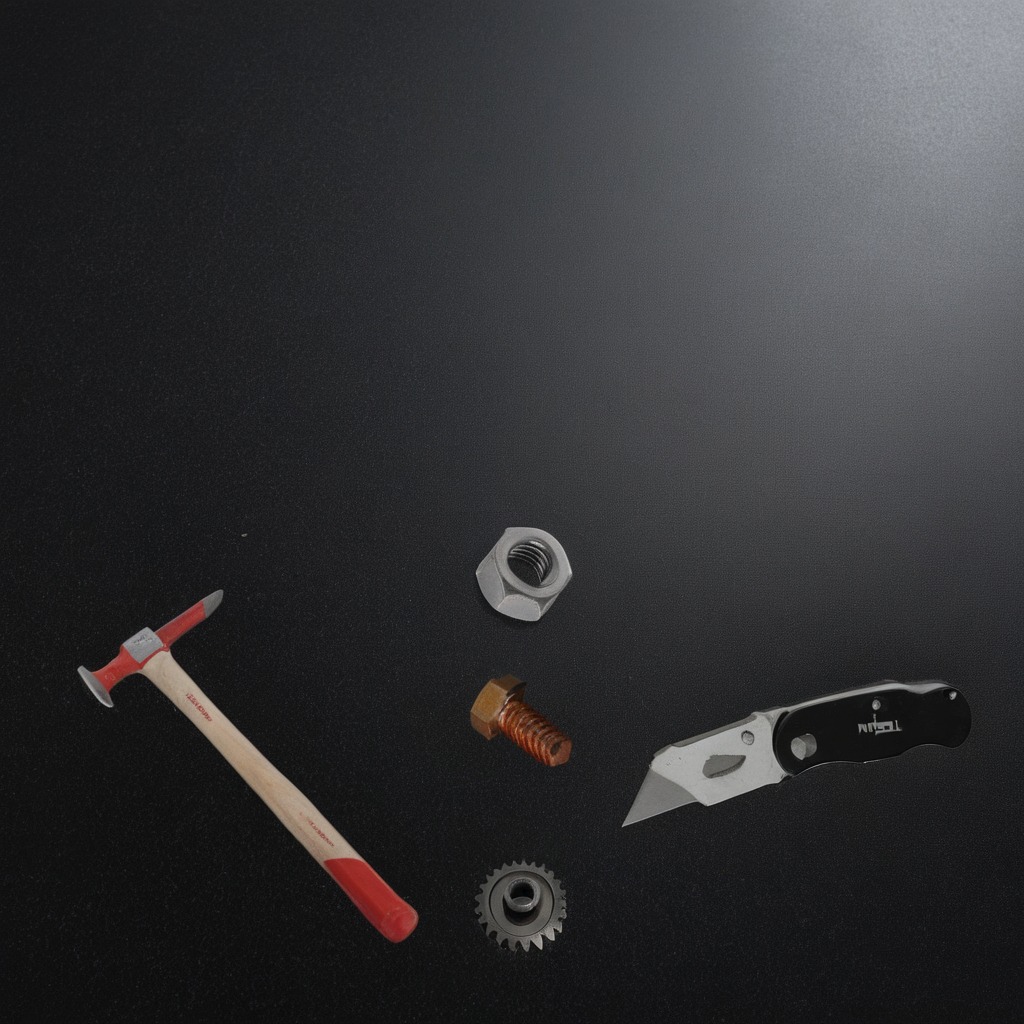
A steel gear with teeth, a utility knife, a metal machine screw, a hammer, and a metal nut are lying on the clean granite tabletop covered with a black rubber mat inside a workshop under bright overhead lighting crisp shadows high clarity worn but beneath the mat.